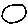
Label: moon